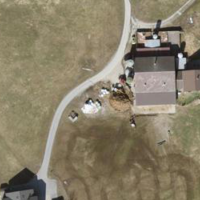
EUNIS habitat code: 24
Species observed at this site:
Dactylis glomerata